Question:
Help me, please, how to use 'Distinct' and 'Count' keywords together.
To use 'Distinct' on 'columnA' and 'Count' on 'columnB'.
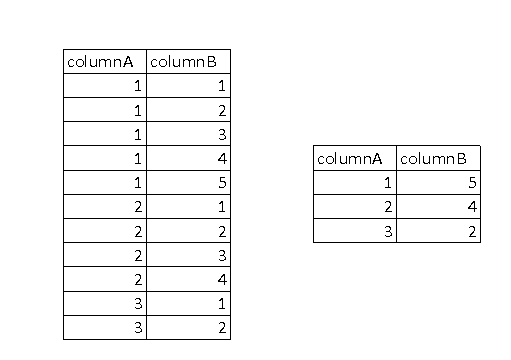
Answer: You should use 'group by' instead of 'distinct':
'''
select columnA
, count(columnB)
from tableX
group
by columnA
'''